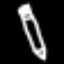
Label: pencil